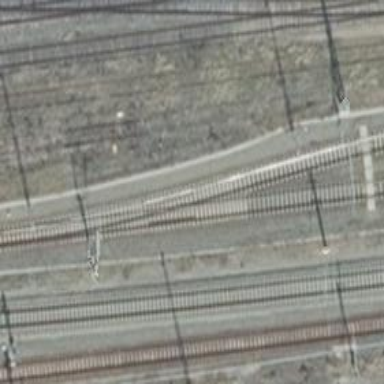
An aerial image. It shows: Abandoned railway.